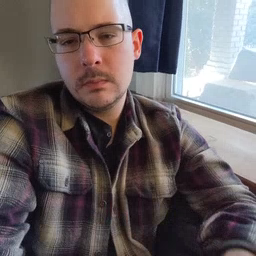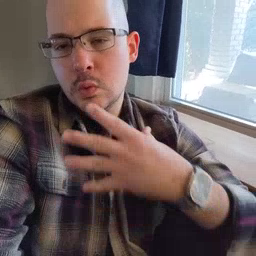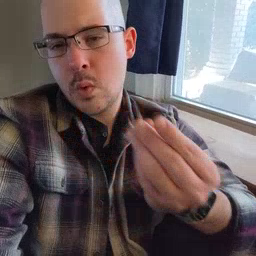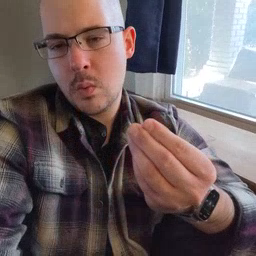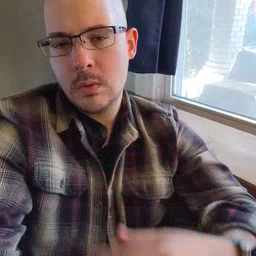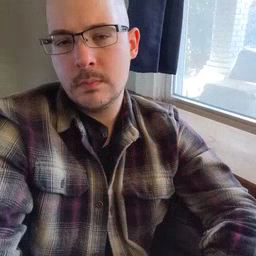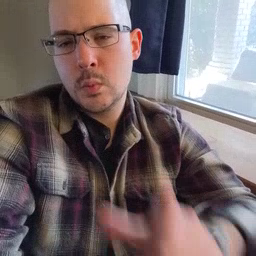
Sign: go